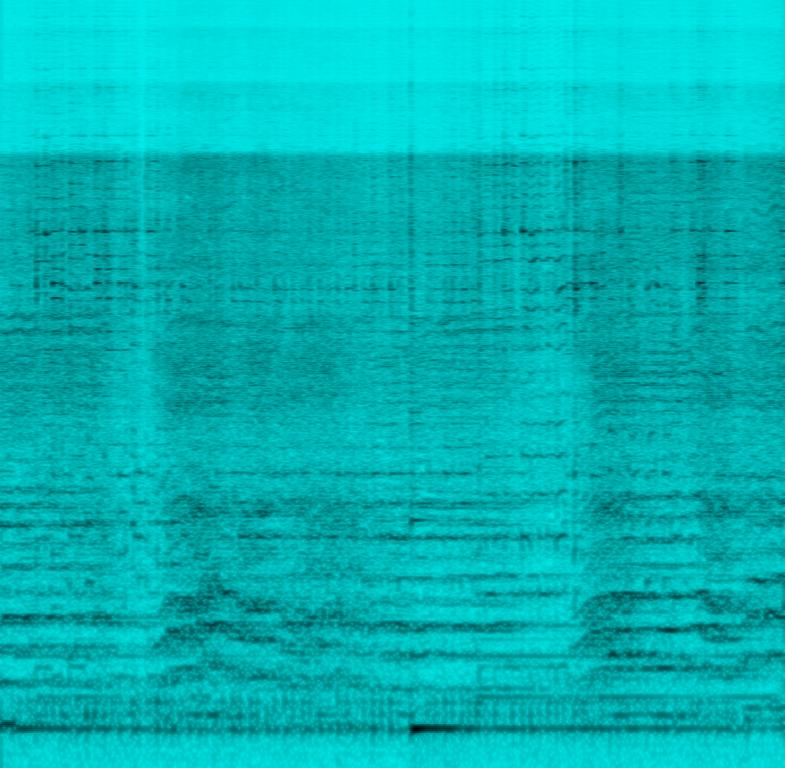
A oud is being played fast while a choir is singing a melody slowly moving down the scale. This song may be playing at a music reunion. This is an amateur recording.